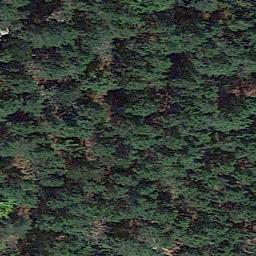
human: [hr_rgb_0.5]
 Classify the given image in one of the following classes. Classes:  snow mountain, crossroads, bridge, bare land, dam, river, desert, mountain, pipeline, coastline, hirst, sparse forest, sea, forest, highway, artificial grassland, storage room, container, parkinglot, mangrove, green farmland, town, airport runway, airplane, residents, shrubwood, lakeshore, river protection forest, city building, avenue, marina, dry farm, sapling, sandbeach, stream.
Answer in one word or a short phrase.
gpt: forest